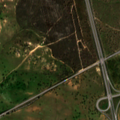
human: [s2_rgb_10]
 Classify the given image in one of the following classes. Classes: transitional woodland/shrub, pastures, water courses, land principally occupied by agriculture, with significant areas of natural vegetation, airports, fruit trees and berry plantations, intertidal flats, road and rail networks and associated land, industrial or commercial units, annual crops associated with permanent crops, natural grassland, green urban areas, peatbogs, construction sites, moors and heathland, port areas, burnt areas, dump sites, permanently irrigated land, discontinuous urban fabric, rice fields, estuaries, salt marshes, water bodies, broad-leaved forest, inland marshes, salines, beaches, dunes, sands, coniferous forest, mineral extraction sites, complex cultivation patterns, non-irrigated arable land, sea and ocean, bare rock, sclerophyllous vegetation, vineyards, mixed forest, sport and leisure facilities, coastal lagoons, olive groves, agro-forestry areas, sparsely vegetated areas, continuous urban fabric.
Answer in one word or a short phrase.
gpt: road and rail networks and associated land, non-irrigated arable land, pastures, agro-forestry areas, sclerophyllous vegetation, transitional woodland/shrub